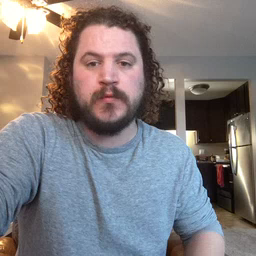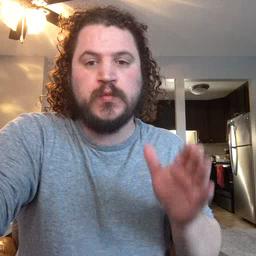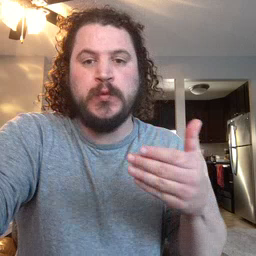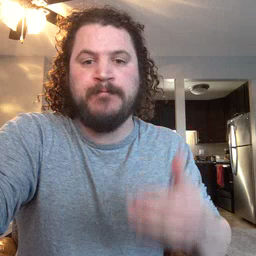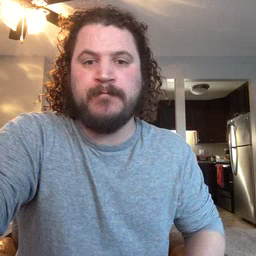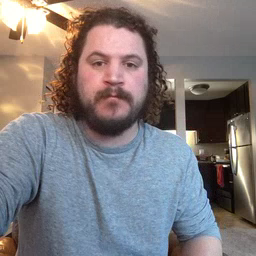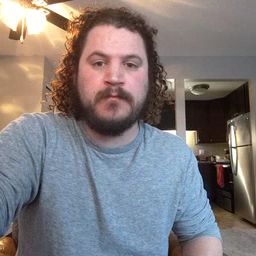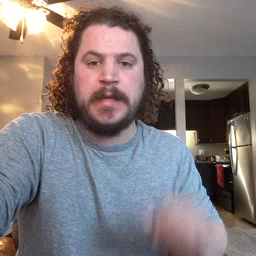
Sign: room